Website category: university
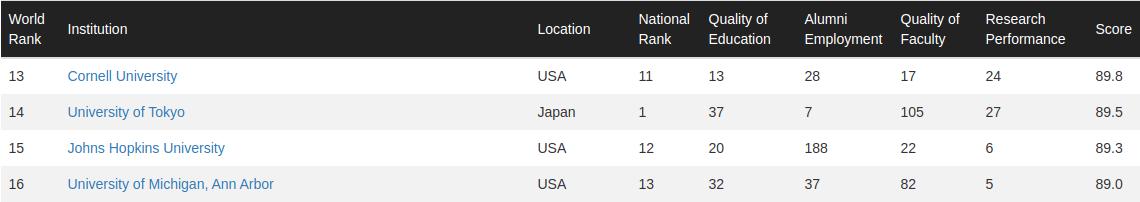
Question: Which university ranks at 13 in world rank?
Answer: Cornell University

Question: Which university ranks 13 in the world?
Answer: Cornell University

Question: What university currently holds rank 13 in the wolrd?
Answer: Cornell University

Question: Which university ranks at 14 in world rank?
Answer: University of Tokyo

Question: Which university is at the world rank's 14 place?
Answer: University of Tokyo

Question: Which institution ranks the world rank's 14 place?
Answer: University of Tokyo

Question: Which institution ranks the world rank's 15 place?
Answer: Johns Hopkins University

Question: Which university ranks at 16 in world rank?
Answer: University of Michigan, Ann Arbor

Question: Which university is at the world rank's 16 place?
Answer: University of Michigan, Ann Arbor

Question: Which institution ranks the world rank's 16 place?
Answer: University of Michigan, Ann Arbor

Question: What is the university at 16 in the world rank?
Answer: University of Michigan, Ann Arbor

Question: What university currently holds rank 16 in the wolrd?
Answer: University of Michigan, Ann Arbor

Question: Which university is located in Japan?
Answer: University of Tokyo

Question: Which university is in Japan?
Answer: University of Tokyo

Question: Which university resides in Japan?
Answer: University of Tokyo

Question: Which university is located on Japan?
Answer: University of Tokyo

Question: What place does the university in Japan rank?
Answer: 14

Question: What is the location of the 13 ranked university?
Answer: USA

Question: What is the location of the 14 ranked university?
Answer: Japan

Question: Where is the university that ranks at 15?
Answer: USA

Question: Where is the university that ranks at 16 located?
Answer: USA

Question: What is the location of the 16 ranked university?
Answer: USA

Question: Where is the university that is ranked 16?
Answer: USA

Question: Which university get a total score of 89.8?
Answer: Cornell University

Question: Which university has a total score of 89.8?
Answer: Cornell University

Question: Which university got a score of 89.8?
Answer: Cornell University

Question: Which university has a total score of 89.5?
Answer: University of Tokyo

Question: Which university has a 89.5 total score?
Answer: University of Tokyo

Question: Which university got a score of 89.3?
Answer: Johns Hopkins University

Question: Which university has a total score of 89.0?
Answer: University of Michigan, Ann Arbor

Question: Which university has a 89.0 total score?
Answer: University of Michigan, Ann Arbor

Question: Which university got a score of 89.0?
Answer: University of Michigan, Ann Arbor